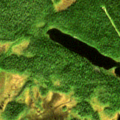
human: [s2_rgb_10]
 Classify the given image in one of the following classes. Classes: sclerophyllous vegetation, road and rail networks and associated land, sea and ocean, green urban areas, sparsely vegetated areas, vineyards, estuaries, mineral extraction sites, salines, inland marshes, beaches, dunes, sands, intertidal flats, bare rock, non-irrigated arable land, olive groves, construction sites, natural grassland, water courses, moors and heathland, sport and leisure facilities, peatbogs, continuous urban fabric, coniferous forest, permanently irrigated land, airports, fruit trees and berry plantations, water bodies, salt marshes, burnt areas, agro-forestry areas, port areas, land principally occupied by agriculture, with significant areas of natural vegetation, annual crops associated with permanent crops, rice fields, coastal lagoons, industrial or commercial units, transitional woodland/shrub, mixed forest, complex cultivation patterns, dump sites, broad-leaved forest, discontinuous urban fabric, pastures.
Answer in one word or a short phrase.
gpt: coniferous forest, peatbogs